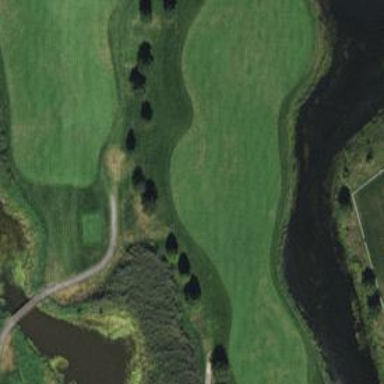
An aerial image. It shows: Grassy area designated as golf fairway.